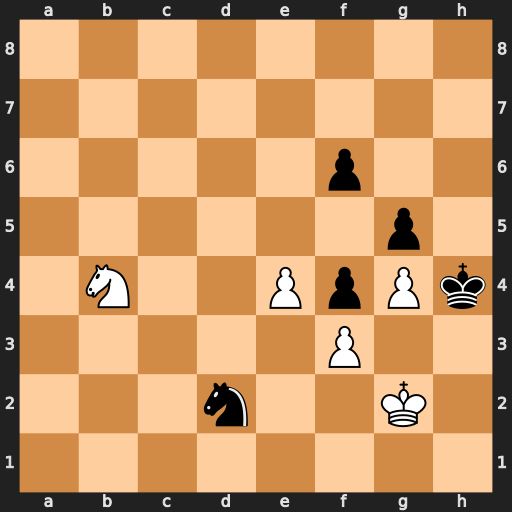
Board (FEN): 8/8/5p2/6p1/1N2PpPk/5P2/3n2K1/8
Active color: w
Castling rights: -
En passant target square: -
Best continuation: Nd5 Nc4 Nxf6